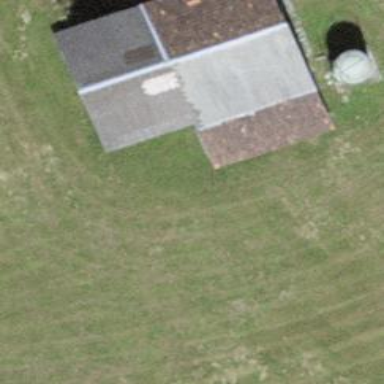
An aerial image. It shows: Barn.